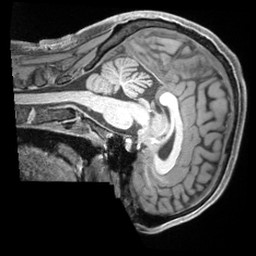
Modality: T1w
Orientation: sagittal
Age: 36
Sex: male
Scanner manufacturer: siemens
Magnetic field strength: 3 T
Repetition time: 2.2 s
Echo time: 0.00218 s